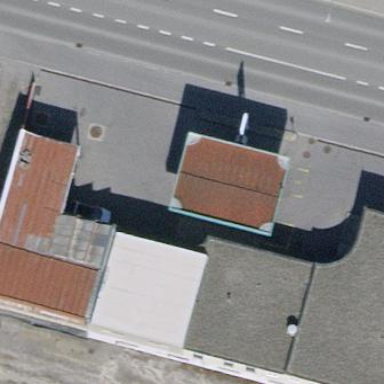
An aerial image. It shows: Fuel amenity located on the roof of building.